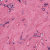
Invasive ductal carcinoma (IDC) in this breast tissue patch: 0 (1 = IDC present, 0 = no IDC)